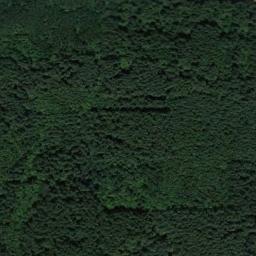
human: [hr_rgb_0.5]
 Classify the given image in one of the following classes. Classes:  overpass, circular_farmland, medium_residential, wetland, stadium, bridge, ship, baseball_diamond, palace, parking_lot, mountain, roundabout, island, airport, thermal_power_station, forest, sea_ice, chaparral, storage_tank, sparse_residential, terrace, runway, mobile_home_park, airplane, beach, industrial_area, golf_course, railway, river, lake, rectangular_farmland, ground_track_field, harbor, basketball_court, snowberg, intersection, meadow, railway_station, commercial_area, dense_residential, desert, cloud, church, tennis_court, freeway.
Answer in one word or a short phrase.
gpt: forest